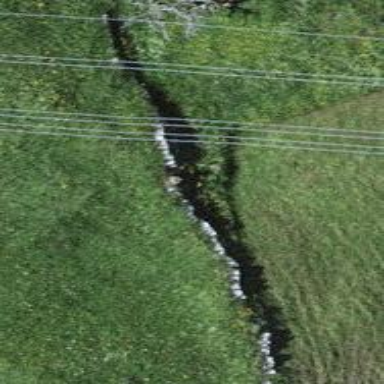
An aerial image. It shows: Dry stone wall barrier.